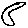
Label: moon